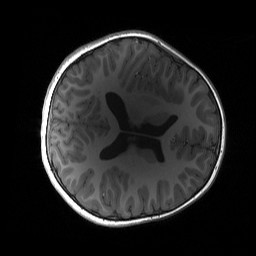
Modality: T1w
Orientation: axial
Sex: female
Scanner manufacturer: siemens
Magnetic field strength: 3 T
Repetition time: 1.9 s
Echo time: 0.00243 s